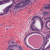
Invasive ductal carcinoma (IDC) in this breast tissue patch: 0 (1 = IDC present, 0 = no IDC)